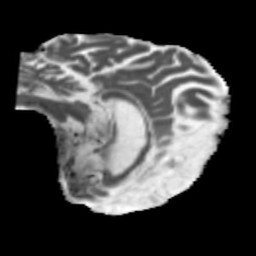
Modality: MD
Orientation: sagittal
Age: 68
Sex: male
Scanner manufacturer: siemens
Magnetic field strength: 3 T
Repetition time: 5.47 s
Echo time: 0.0854 s